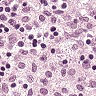
Metastatic tissue present: no